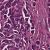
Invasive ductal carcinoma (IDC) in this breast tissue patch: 1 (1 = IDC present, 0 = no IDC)